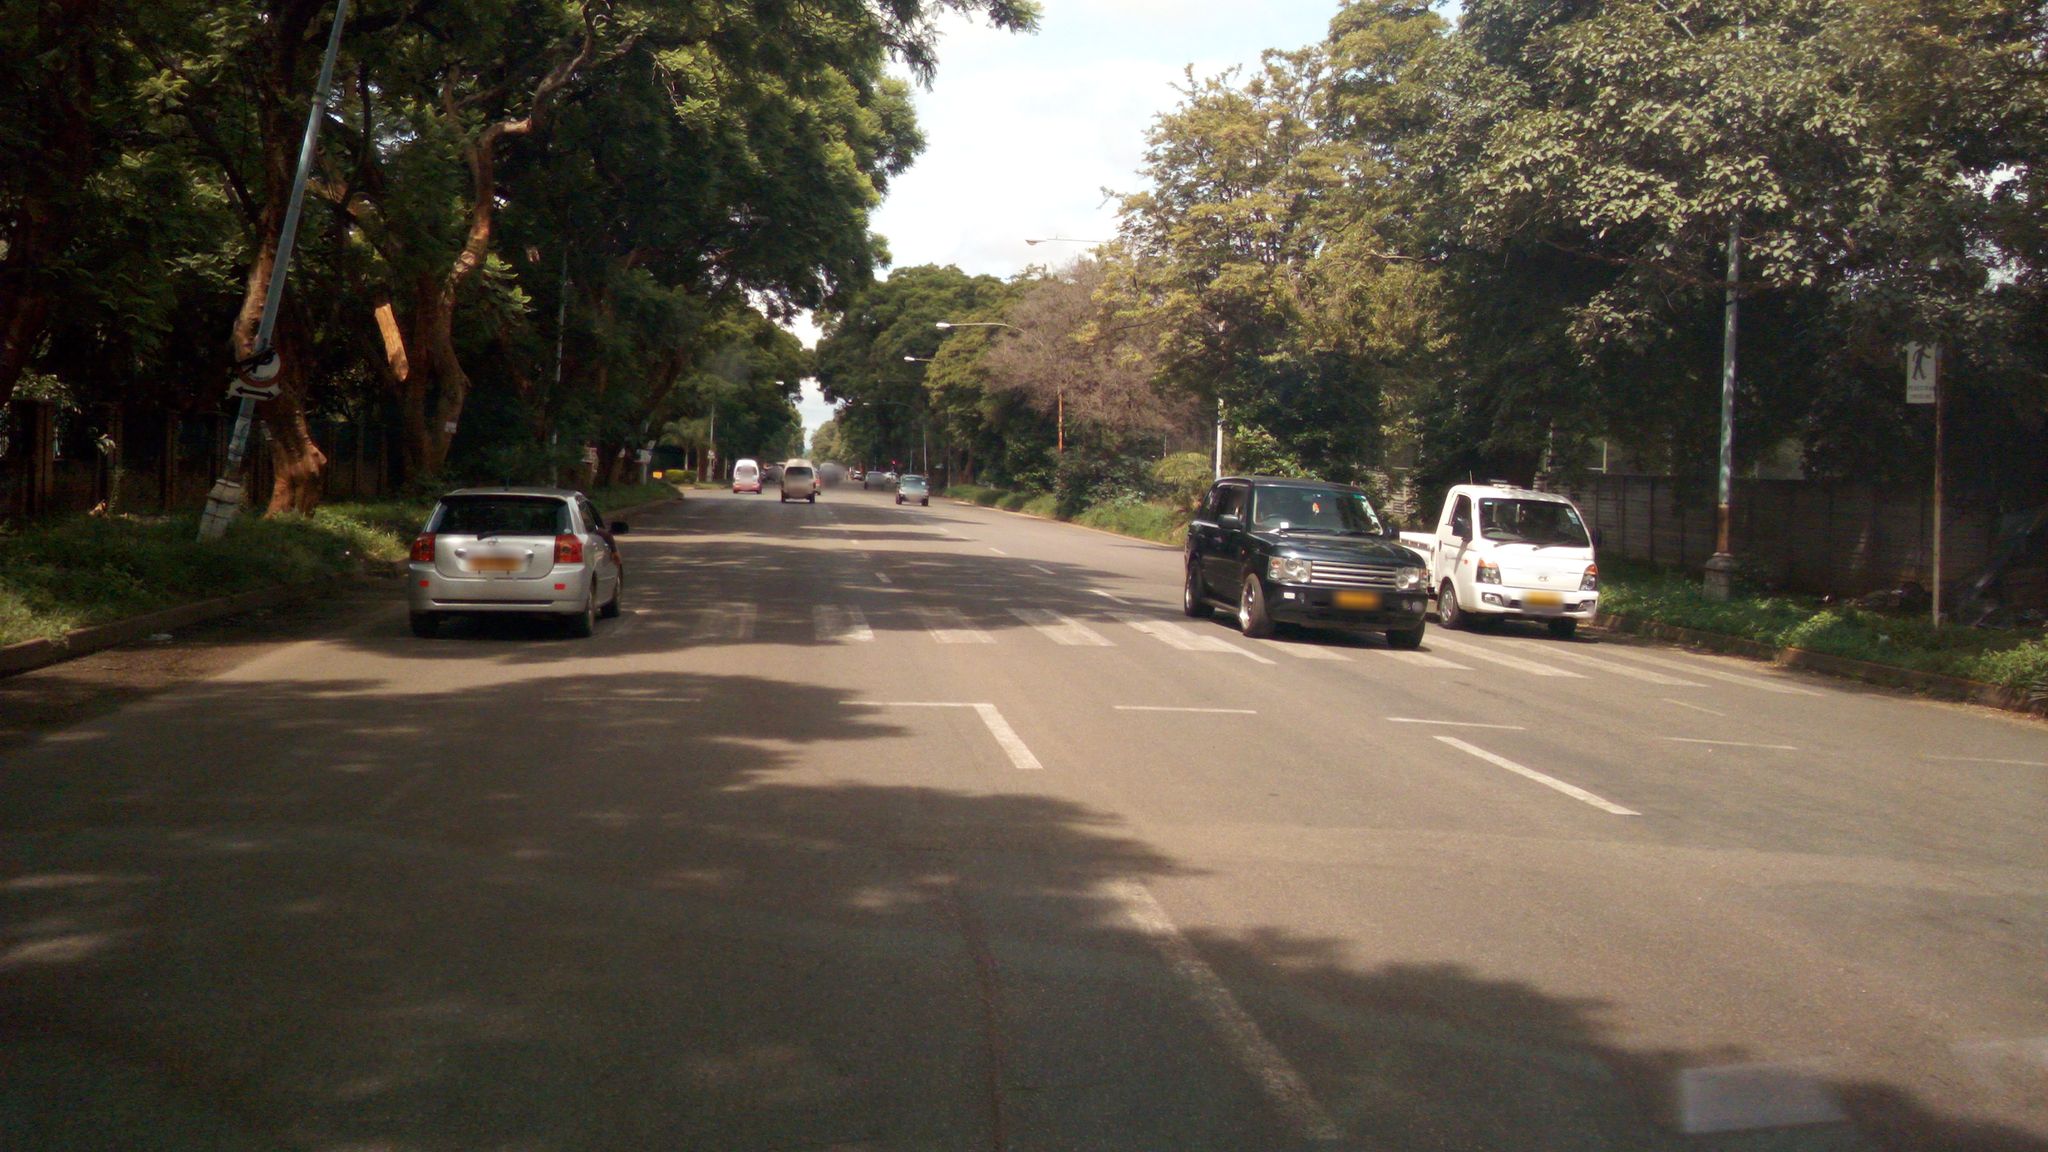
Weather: clear
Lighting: day
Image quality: slightly poor
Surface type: driving surface
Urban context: urban centre
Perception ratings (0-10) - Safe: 2.97, Lively: 6.21, Beautiful: 9, Boring: 1.78, Depressing: 3.4, Wealthy: 6.71